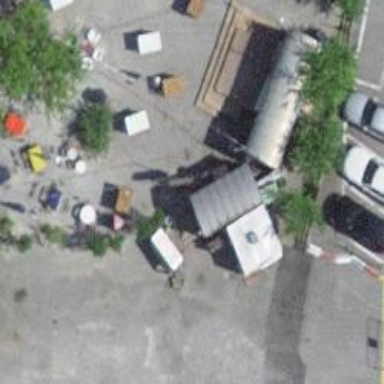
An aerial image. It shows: Toilets.